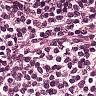
Metastatic tissue present: no